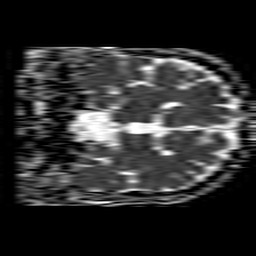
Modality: ADC
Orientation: coronal
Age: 65
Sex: male
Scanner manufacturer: philips
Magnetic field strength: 1.5 T
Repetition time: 4.6 s
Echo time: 0.08517 s